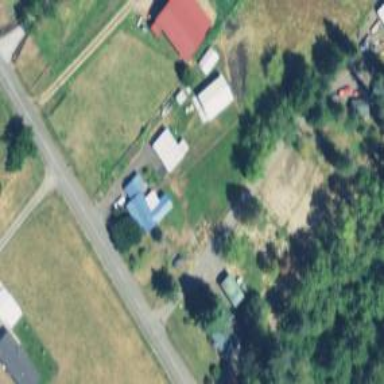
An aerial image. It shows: Driveway.